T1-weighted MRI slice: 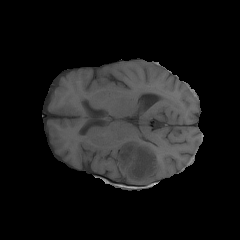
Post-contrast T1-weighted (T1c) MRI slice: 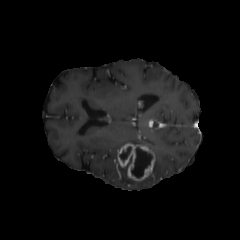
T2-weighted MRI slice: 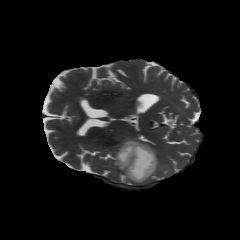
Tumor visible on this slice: yes